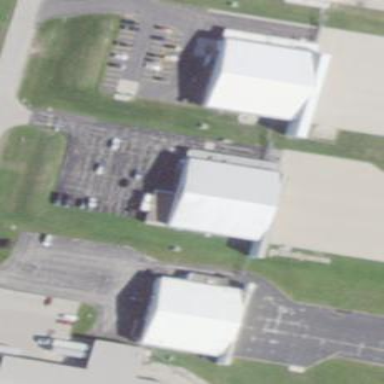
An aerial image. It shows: Hangar building located at airport.